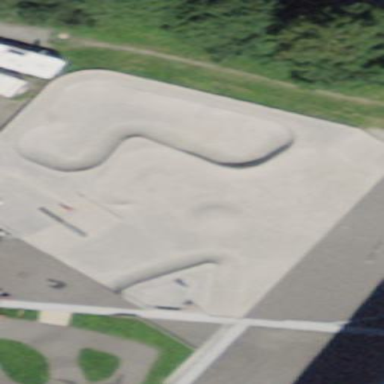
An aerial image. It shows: Asphalt pitch designated for leisure land activities.